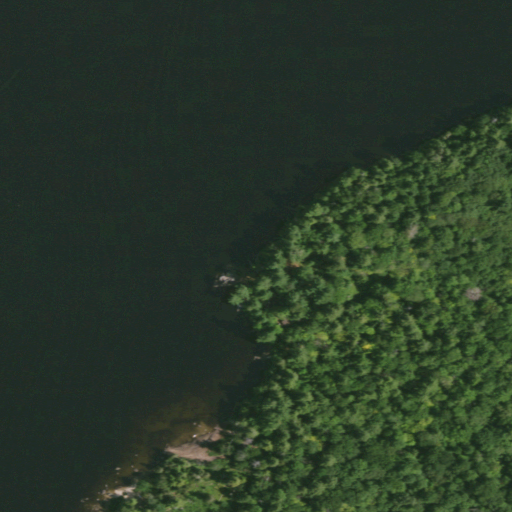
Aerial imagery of cape in New York named Kelly Point containing open water, deciduous forest, evergreen forest, mixed forest, woody wetlands, herbaceous wetlands, and grassland